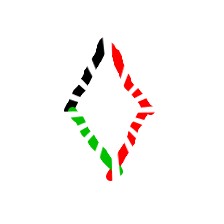
Shape: rhombus